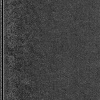
Atmospheric dust classification: dusty